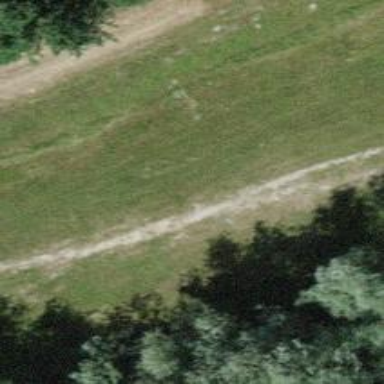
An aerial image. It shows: Path with grade2 grass paver surface.